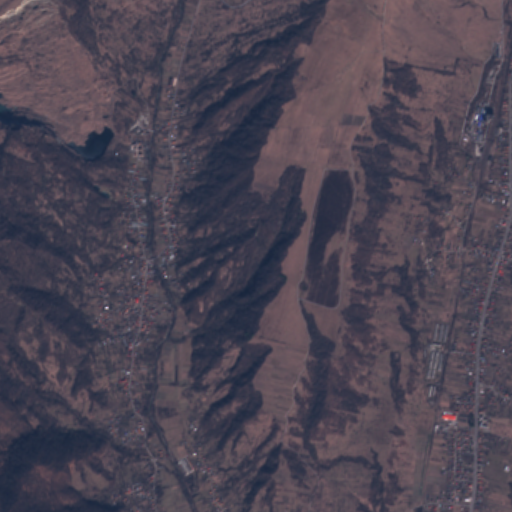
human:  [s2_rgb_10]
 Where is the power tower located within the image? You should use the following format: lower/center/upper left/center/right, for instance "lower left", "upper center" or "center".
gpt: The power tower is located in the lower right of the image.
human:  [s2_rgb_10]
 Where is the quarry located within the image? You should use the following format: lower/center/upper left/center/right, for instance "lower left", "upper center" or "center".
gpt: The quarry is located in the upper left of the image.
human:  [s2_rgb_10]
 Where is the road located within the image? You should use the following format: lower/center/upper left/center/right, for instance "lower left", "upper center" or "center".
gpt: There is no road in the image.